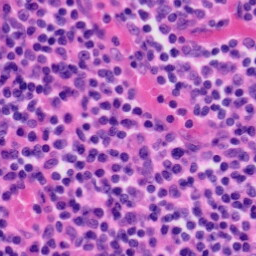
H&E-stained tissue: Tonsil